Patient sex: F
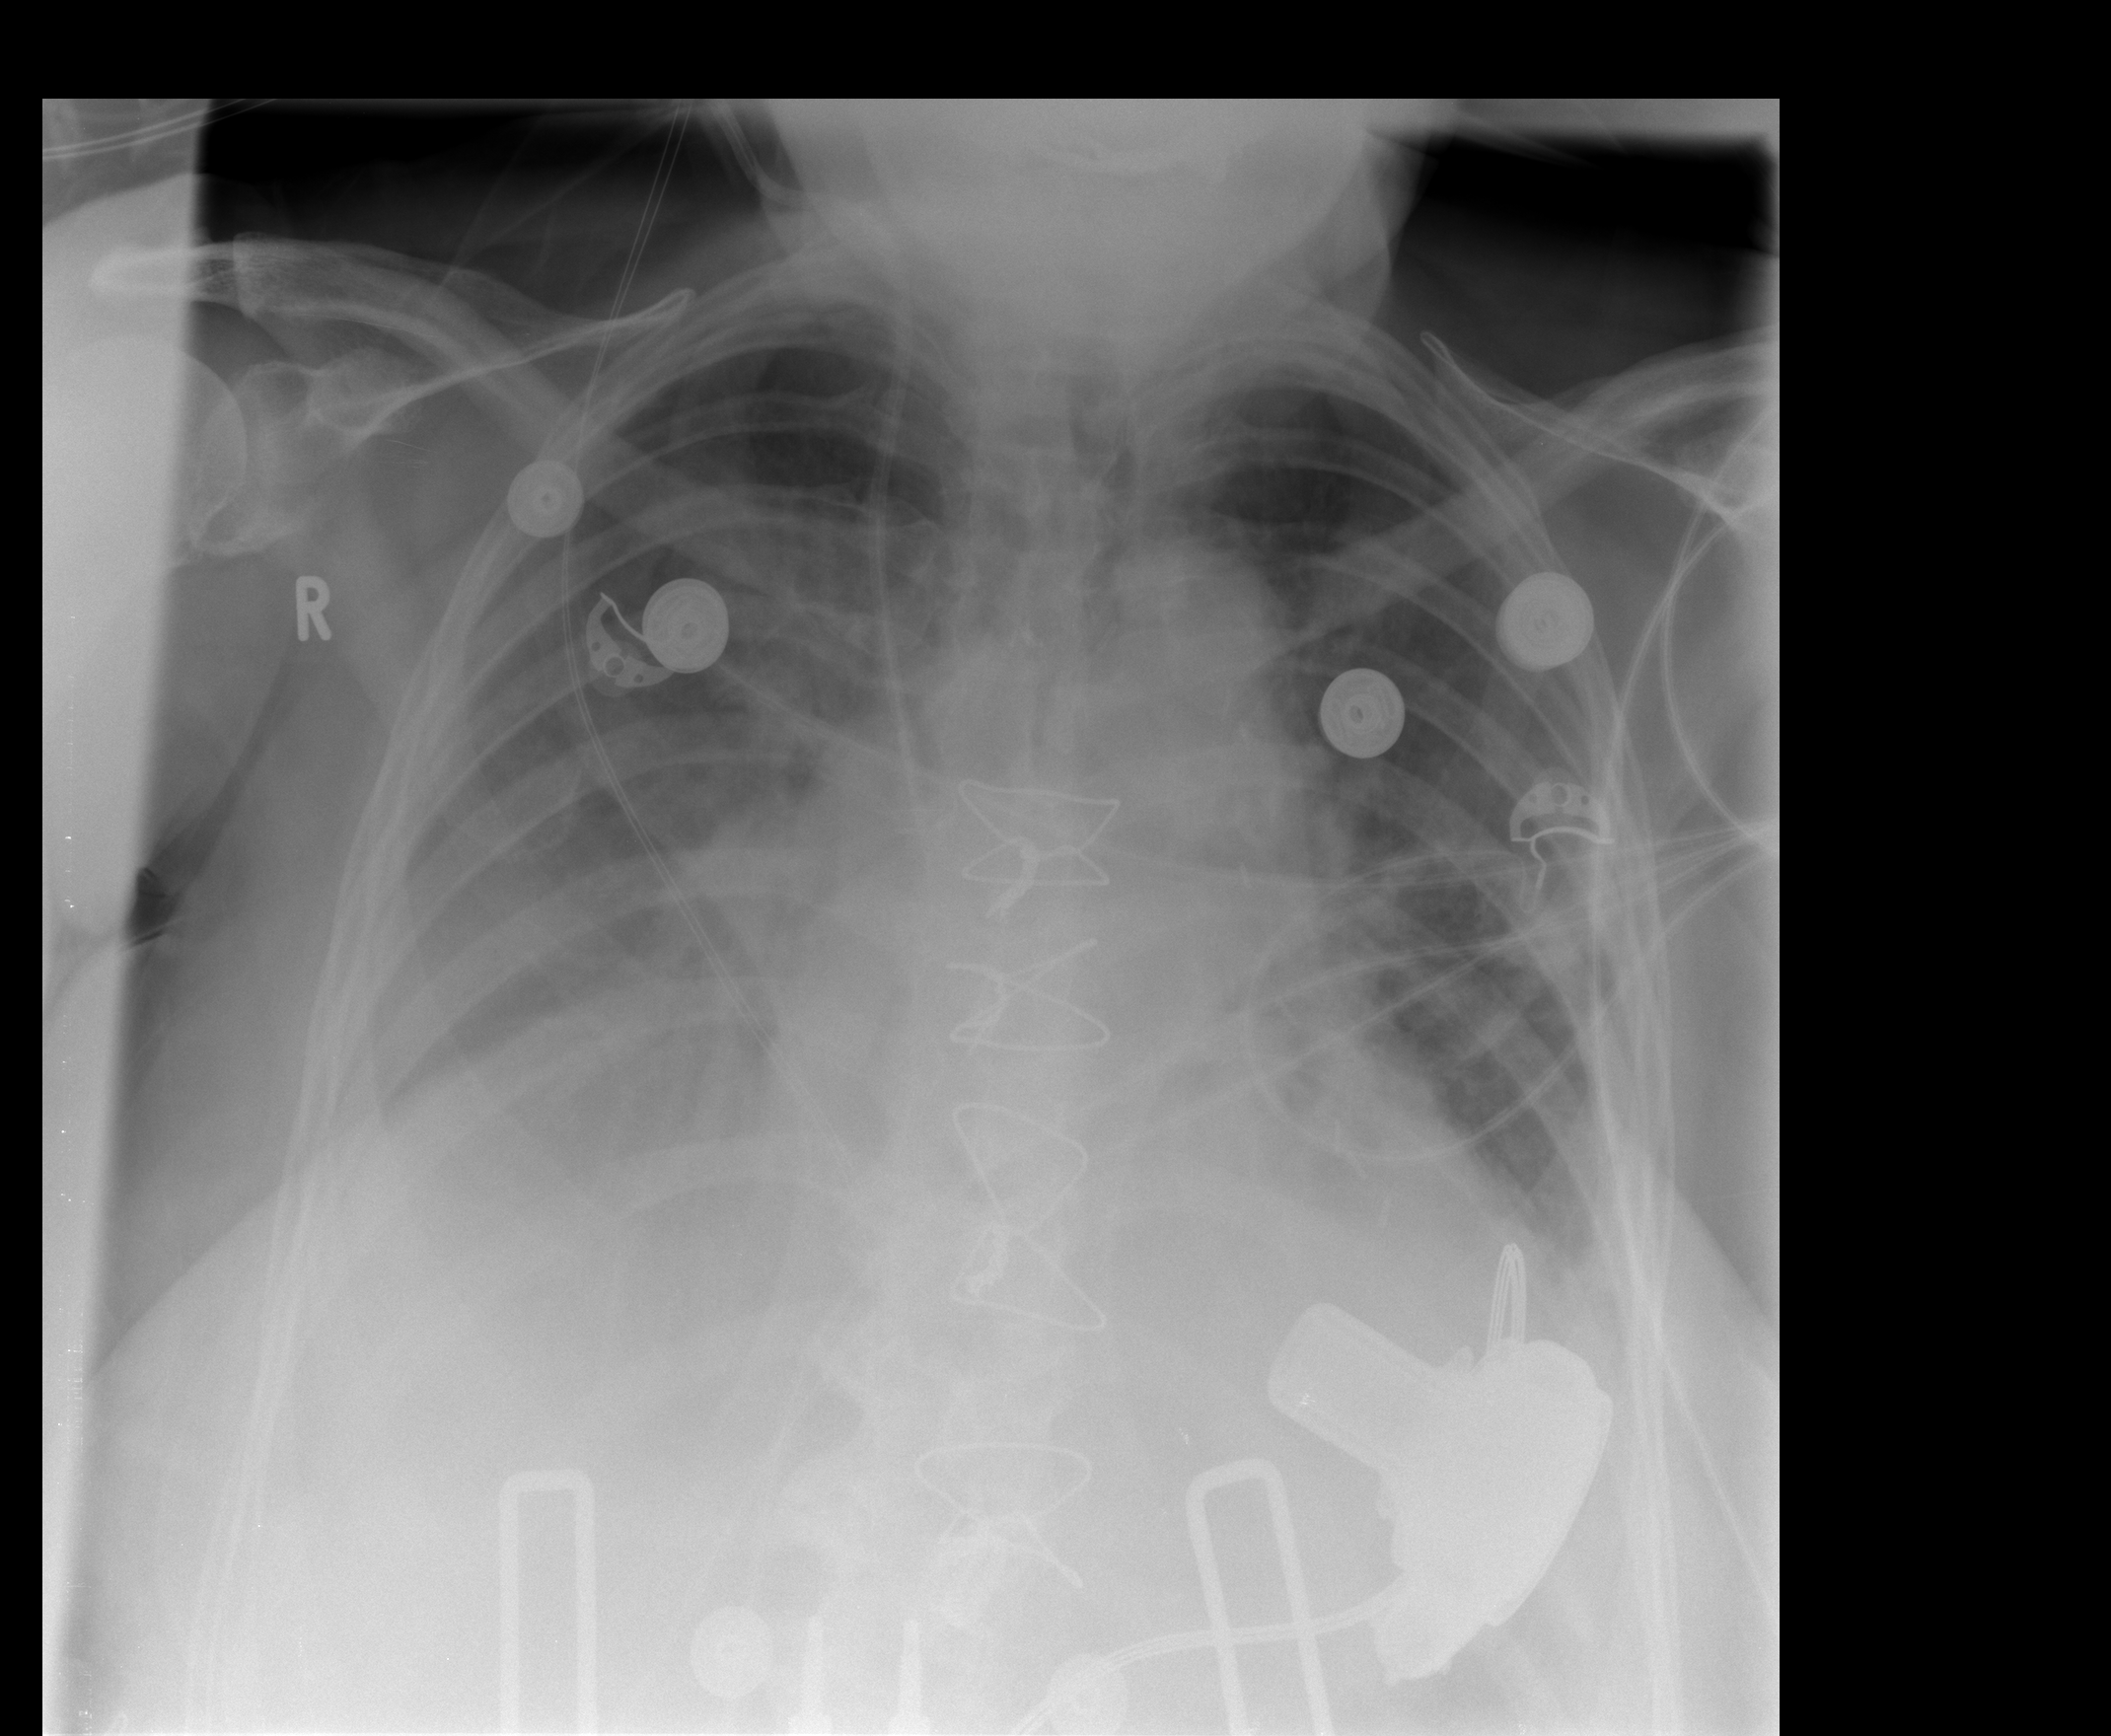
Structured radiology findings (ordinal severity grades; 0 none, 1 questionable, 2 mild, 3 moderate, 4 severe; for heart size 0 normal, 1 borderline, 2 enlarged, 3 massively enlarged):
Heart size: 2
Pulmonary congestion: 2
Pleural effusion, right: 3
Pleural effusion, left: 2
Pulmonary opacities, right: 2
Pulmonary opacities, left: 1
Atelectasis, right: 2
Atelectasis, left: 2